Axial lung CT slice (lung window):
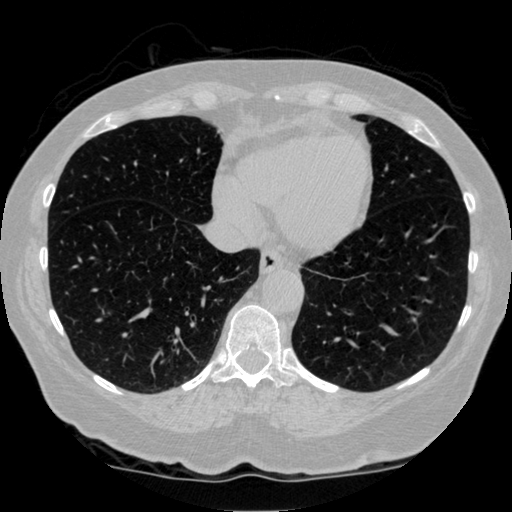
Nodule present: no